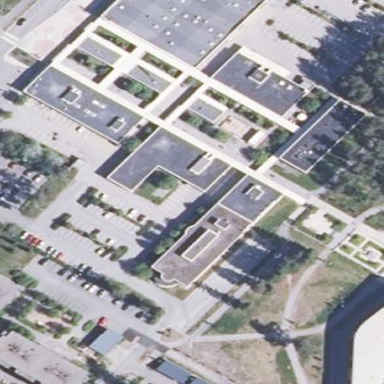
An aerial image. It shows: Hospital building.